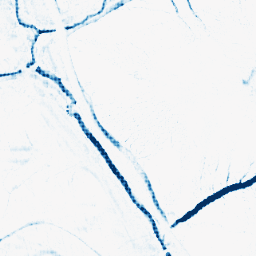
Category: morphological
Decomposition family: morphological_ellipse
Decomposition parameters: operation: closing
width: 10
height: 5
Upsampling method: sinc_hamming
Upsampling parameters: scale: 8
kernel_size: 8
Upsampling scale: 8